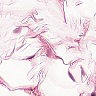
Metastatic tissue present: no